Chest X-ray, PA view. Patient: 62 years old, sex F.
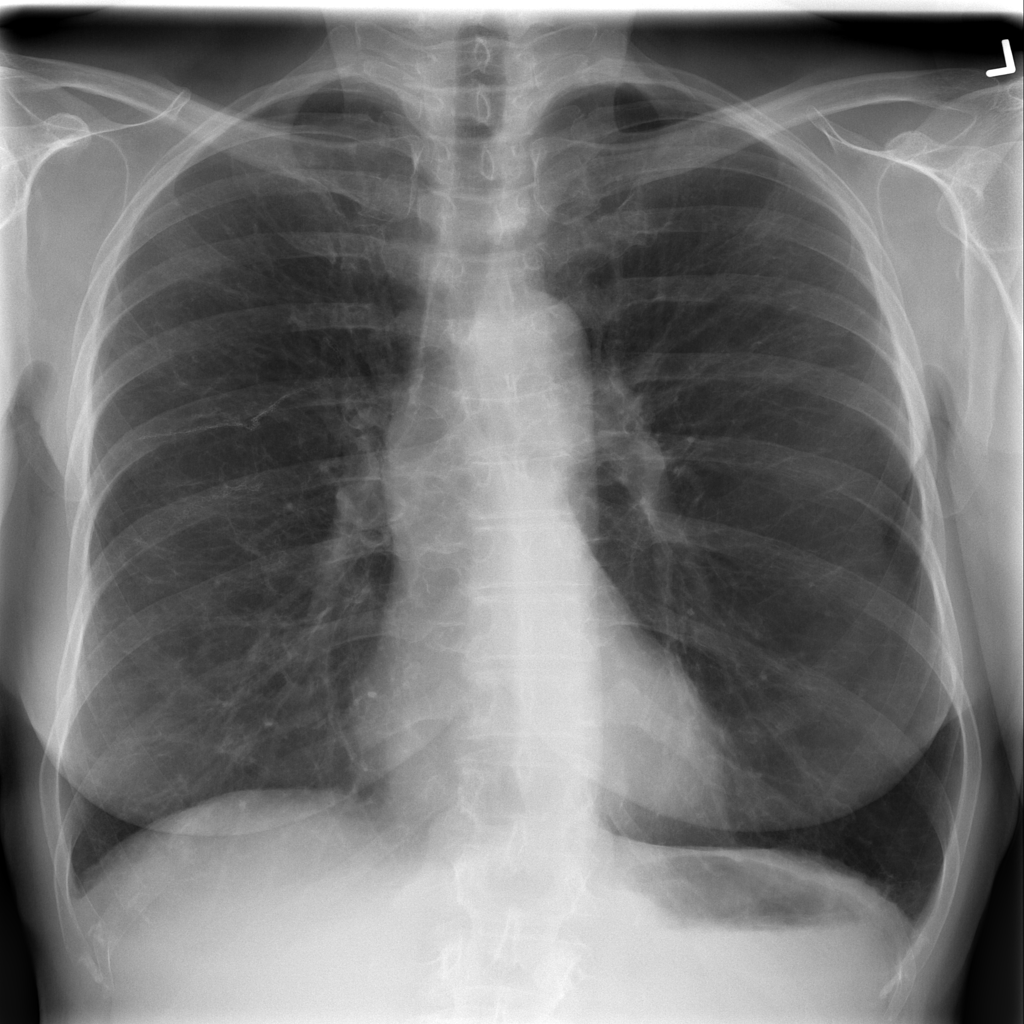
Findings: No Finding